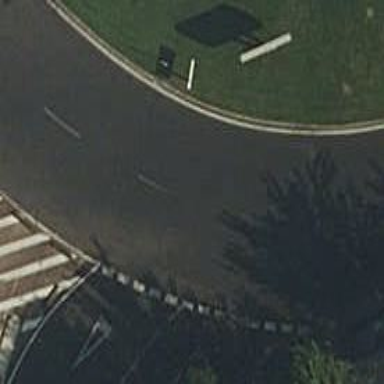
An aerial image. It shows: Paved tertiary road leading to roundabout.